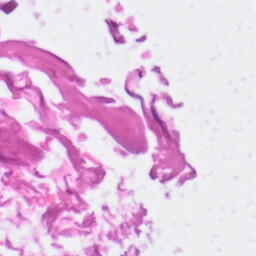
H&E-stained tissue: Skin